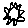
Label: sun